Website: crate-barrel
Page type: billing-address
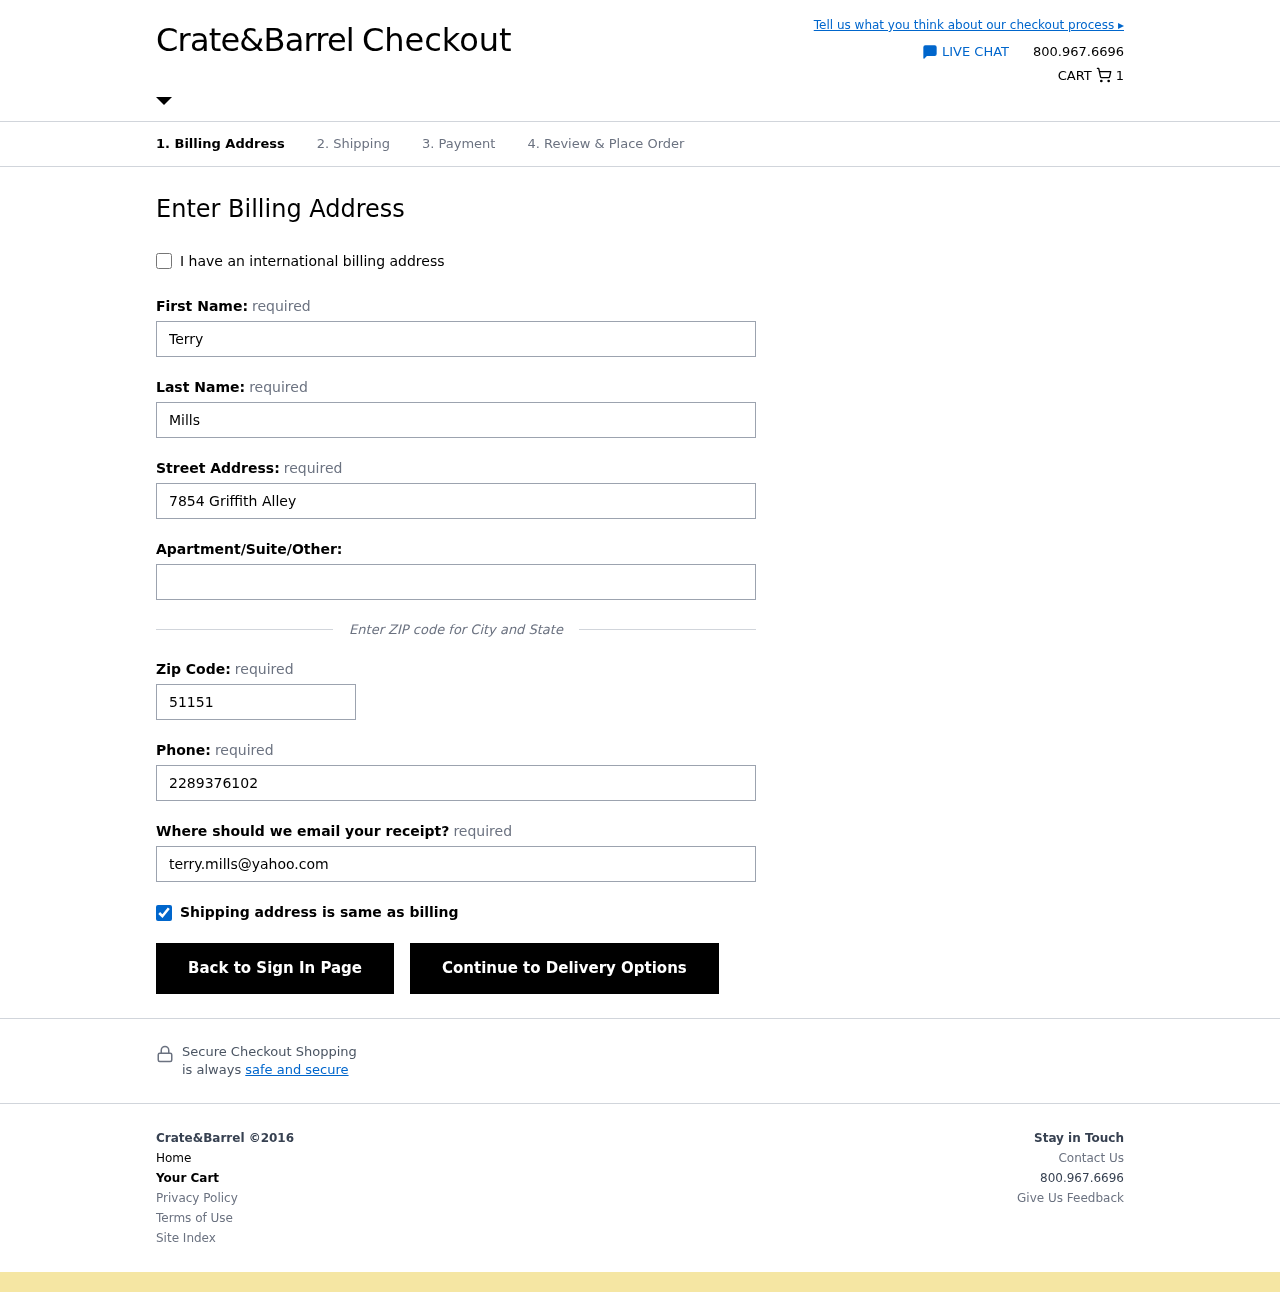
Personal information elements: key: PII_EMAIL
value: terry.mills@yahoo.com
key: PII_FIRSTNAME
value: Terry
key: PII_LASTNAME
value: Mills
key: PII_PHONE
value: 2289376102
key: PII_POSTCODE
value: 51151
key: PII_STREET
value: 7854 Griffith Alley
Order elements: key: ORDER_NUM_ITEMS
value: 1